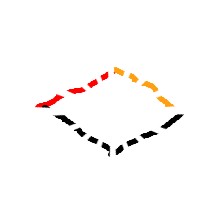
Shape: rhombus